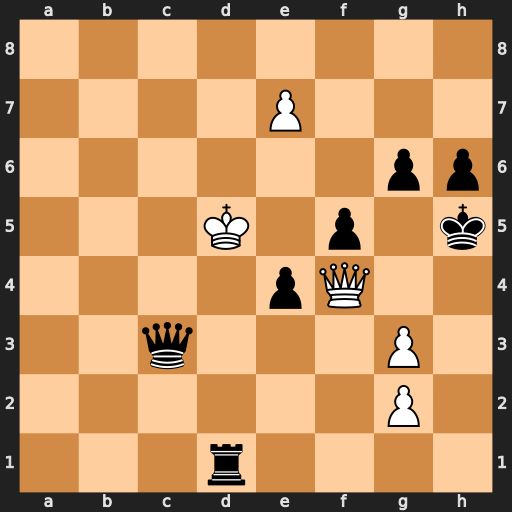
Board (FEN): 8/4P3/6pp/3K1p1k/4pQ2/2q3P1/6P1/3r4
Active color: w
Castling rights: -
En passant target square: -
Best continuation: Ke6 Qc4+ Kf6 Qd4+ Kf7 g5 g4+ Kh4 Qh2+